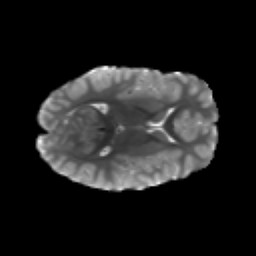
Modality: T2w
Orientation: axial
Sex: male
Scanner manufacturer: siemens
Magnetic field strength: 3 T
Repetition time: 5 s
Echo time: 0.071 s